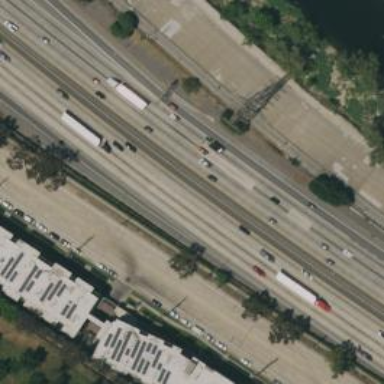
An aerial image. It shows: View of motorway.